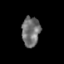
Tissue: skin
Cell type: Epithelial cells
Senescence score: 0.2826
Nuclear area (px): 535
Mean DAPI intensity: 111.54